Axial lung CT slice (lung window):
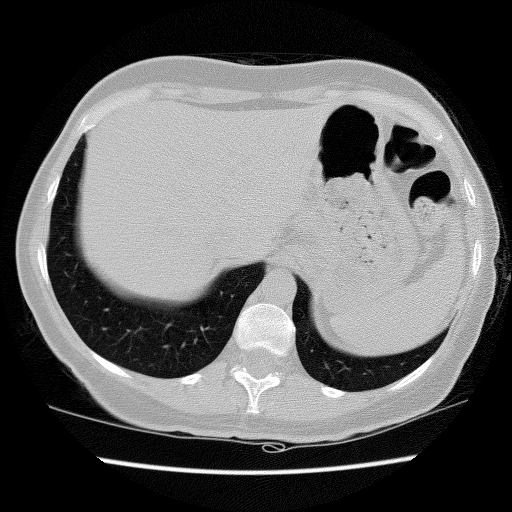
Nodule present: no